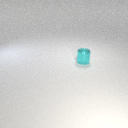
small cyan metal cylinder